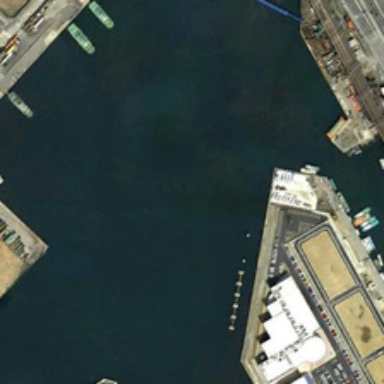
Here is a port with some moored ships and ploygon bylands .